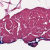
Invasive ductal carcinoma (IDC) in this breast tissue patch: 0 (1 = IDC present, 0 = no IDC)